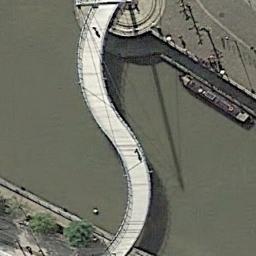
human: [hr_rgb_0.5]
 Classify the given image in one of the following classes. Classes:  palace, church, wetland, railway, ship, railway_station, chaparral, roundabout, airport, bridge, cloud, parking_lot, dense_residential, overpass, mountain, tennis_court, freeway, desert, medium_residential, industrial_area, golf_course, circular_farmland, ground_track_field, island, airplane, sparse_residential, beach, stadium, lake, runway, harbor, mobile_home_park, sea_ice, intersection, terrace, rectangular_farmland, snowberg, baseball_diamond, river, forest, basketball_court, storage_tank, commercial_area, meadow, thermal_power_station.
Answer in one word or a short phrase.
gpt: bridge